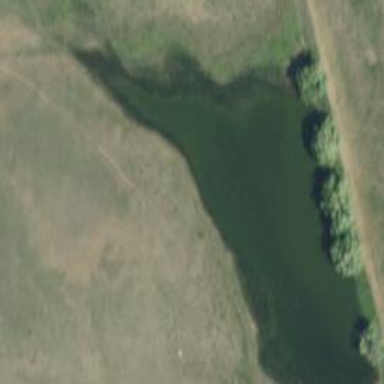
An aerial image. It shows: Reservoir.